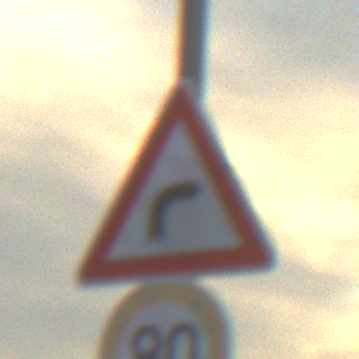
Verkehrszeichen: KurveRechts
Zusatzzeichen unten: Geschwindigkeit80
Umgebung: Outdoor, Nature
Tageszeit: SunriseSunset
Wetter: PartlyCloudy
Licht: Natural
Jahreszeit: NotSpecified
Kontrast: LowContrast